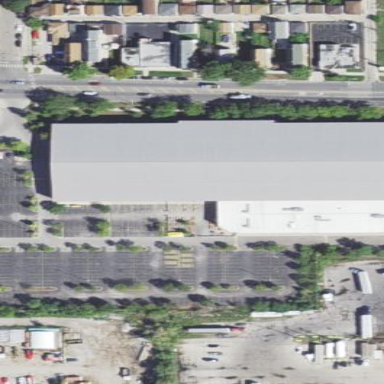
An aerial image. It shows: Commercial building located next to soccer sports center.